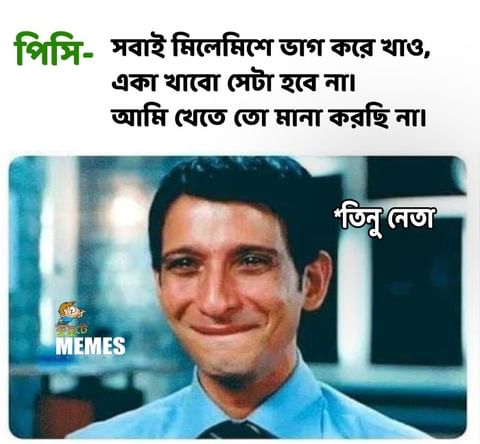
Text: পিসি- সবাই মিলেমিশে ভাগ করে খাও একা খাবো সেটা হবে না আমি খেতে তো মানা করছি না। *তিনু নেতা
Label: Hate
Hate category: Political
Targeted group: Organization